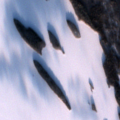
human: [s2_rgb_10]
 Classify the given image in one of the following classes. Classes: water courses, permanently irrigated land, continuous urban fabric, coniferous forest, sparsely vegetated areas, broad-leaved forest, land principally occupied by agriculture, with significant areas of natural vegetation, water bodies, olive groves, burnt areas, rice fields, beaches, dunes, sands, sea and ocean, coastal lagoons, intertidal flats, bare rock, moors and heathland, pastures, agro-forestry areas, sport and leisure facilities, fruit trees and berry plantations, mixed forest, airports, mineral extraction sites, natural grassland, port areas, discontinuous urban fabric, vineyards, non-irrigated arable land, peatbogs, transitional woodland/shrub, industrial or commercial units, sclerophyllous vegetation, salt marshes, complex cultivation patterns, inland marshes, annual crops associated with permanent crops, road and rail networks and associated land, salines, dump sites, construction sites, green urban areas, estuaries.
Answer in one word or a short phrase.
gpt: broad-leaved forest, mixed forest, water bodies